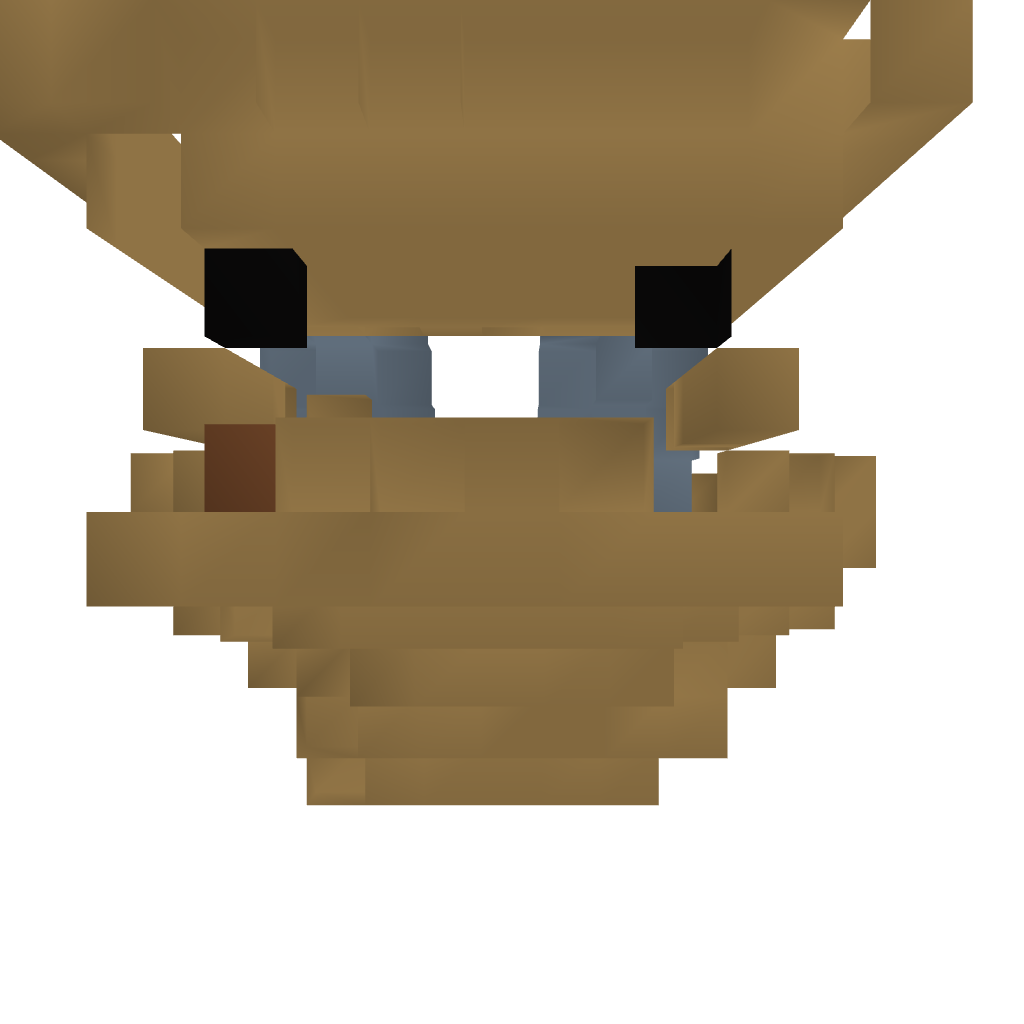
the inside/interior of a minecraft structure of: Pirate Boat